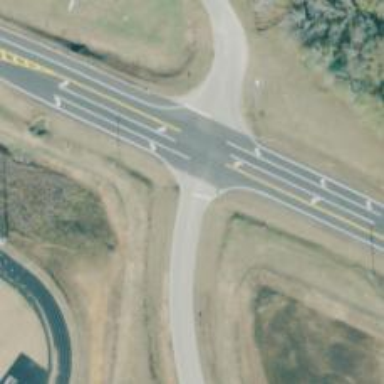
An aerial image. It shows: Road with stop sign.